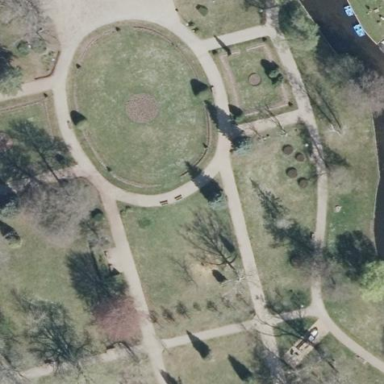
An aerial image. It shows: Lovely park for leisure and relaxation.